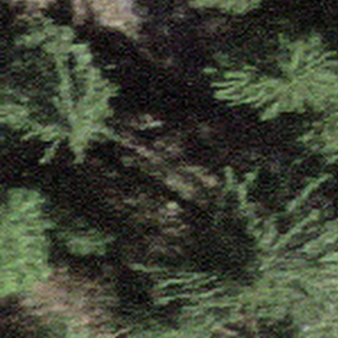
Label: other